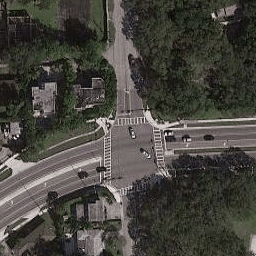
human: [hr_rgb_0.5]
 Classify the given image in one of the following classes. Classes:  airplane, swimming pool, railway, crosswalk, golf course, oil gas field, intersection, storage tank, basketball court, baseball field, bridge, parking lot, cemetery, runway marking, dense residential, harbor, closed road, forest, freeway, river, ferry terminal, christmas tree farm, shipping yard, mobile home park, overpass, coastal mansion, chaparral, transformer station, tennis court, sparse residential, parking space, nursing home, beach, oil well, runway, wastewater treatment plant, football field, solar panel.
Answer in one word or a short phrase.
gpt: intersection